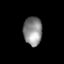
Tissue: lung
Cell type: Myeloid cells
Senescence score: 0.5456
Nuclear area (px): 526
Mean DAPI intensity: 138.051